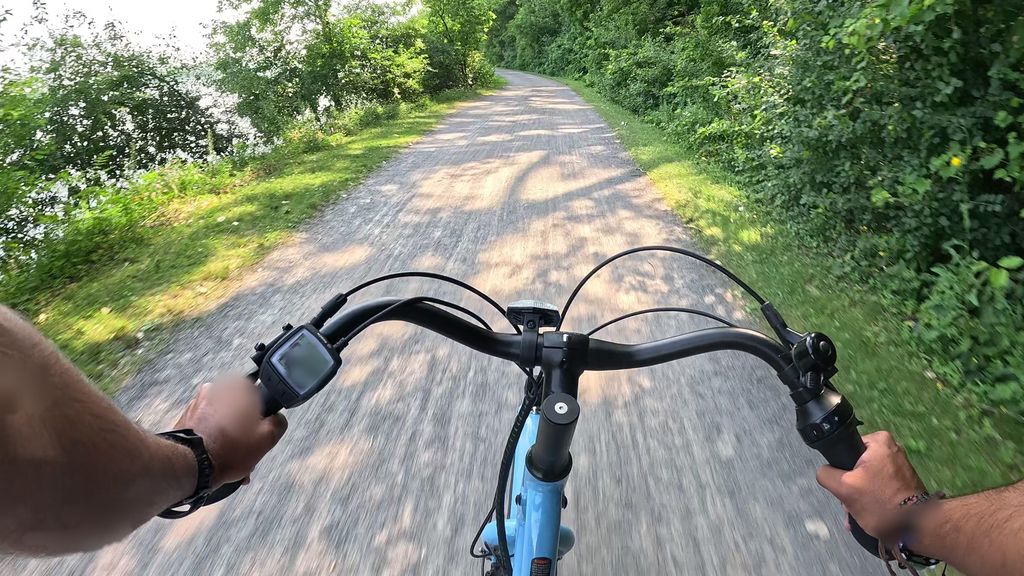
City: ottawa-gatineau